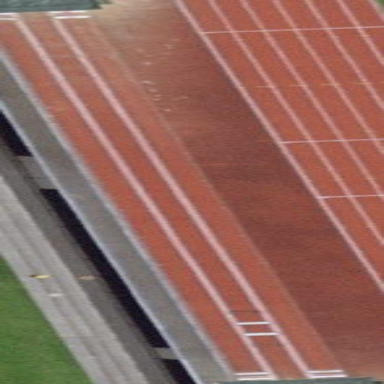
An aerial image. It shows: Long jump track for leisure sports. The surface is combination of sand and artificial turf.